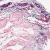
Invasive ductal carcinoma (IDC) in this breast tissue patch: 0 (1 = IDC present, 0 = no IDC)